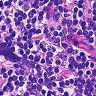
Metastatic tissue present: no